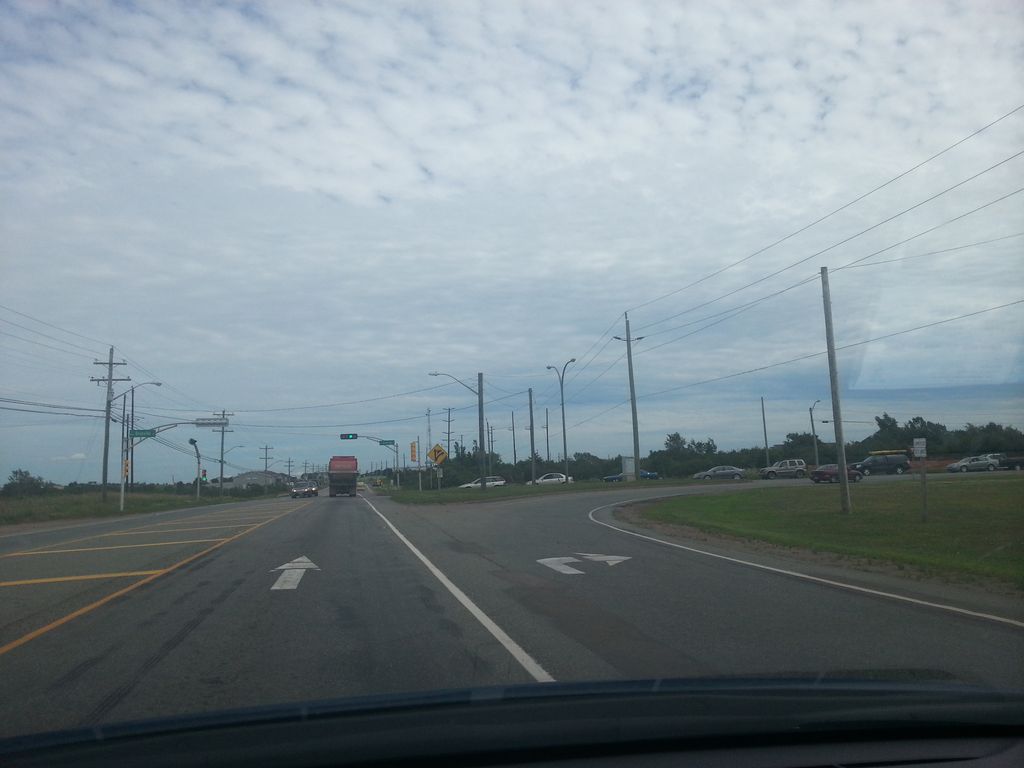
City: charlottetown